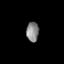
Tissue: prostate
Cell type: T cells
Senescence score: 0.7545
Nuclear area (px): 240
Mean DAPI intensity: 134.658